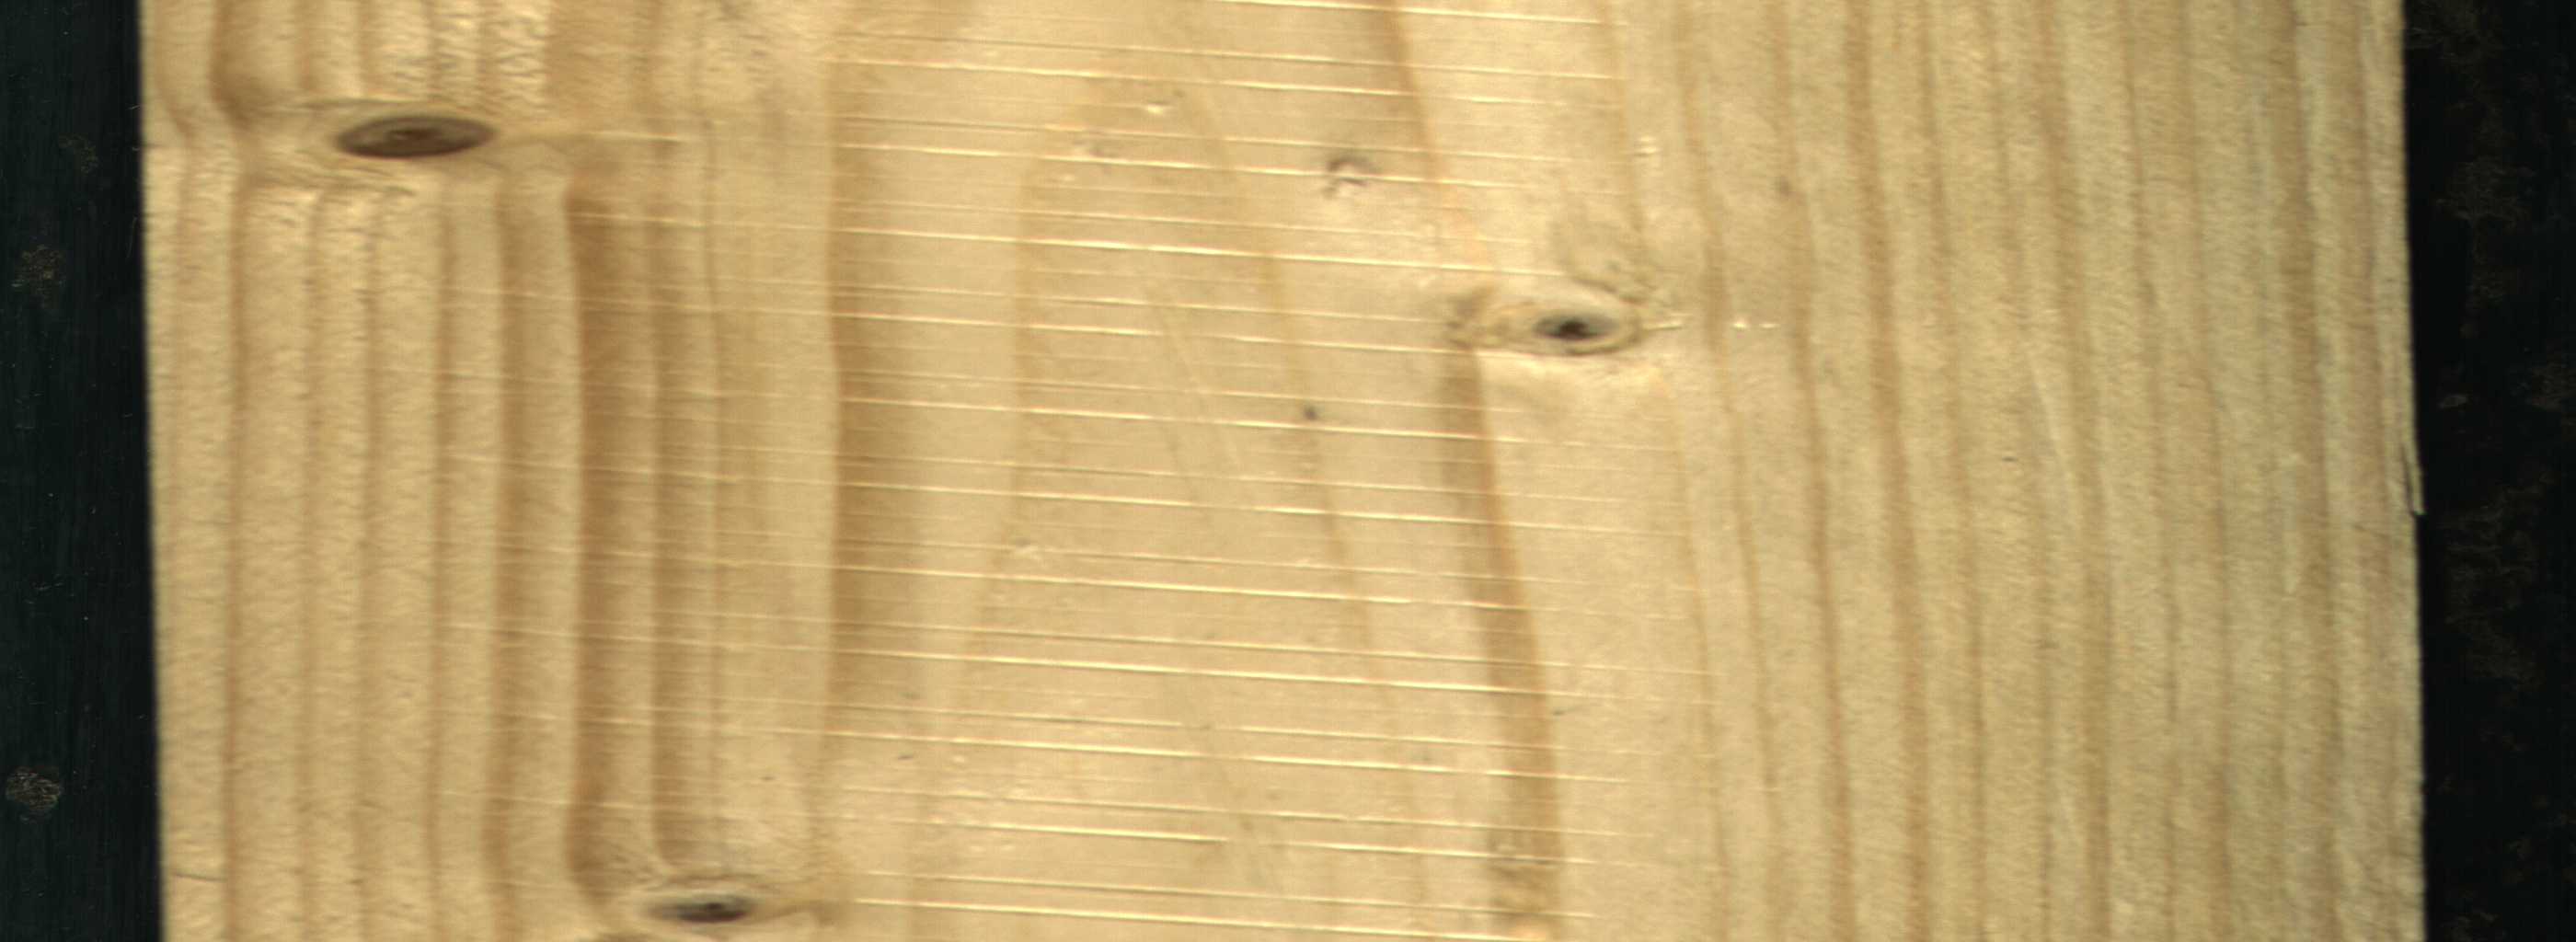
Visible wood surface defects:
Live_Knot
Live_Knot
Live_Knot